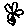
Label: flower